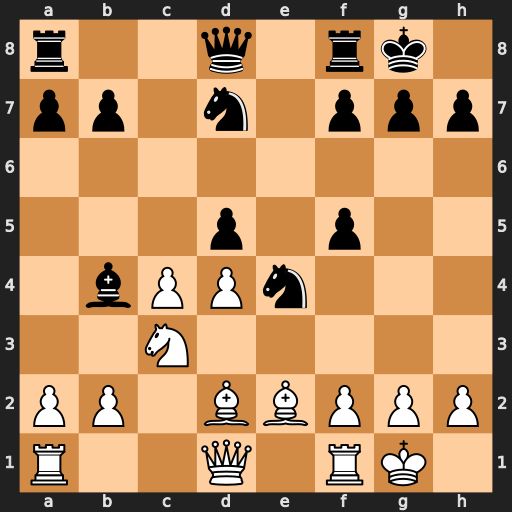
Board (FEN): r2q1rk1/pp1n1ppp/8/3p1p2/1bPPn3/2N5/PP1BBPPP/R2Q1RK1
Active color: w
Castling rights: -
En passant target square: -
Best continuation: Nxe4 Bxd2 Nxd2